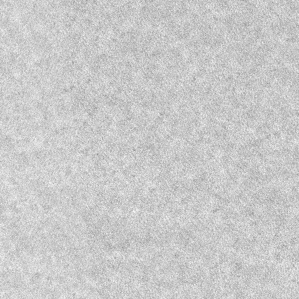
Label: frost